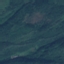
Land use / land cover: Forest